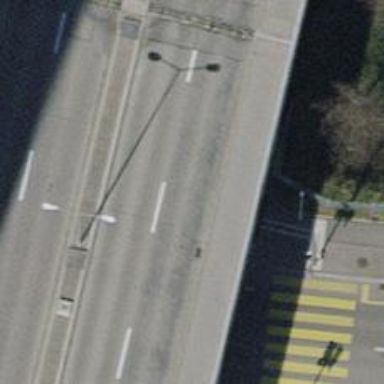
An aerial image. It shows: Kerb serving as barrier.